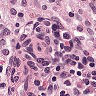
Metastatic tissue present: no